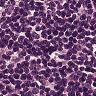
Metastatic tissue present: no